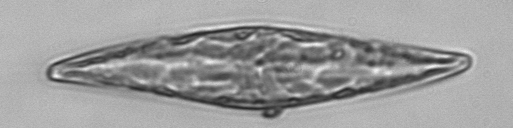
Label: Pleurosigma